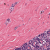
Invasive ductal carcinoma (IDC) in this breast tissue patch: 0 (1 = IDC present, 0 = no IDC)